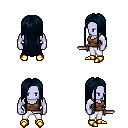
a pixel art fantasy rpg character, male body template, dark elf, purple skin, brown pirate shirt, white pants, raven extra-long hairstyle, gold boots, dagger, four views (front, back, left, right), 2x2 character sprite sheet, small pixel art, hard edges, no anti-aliasing